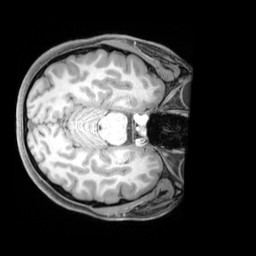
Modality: T1w
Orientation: axial
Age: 26
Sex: female
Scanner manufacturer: siemens
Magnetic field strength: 3 T
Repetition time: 1.97 s
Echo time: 0.00206 s